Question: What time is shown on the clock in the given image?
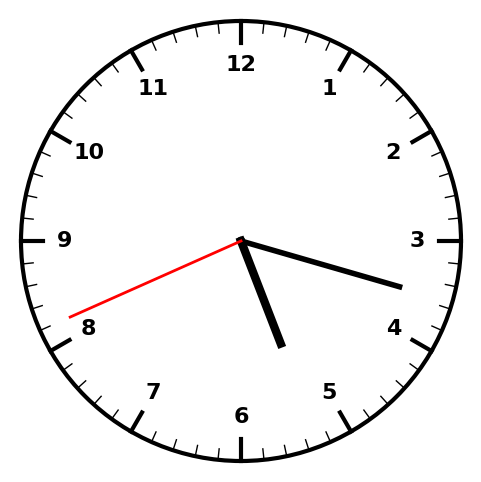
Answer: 05:17:41